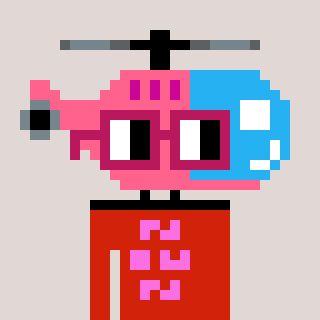
a pixel art character with square dark red glasses, a helicopter-shaped head and a red-colored body on a warm background